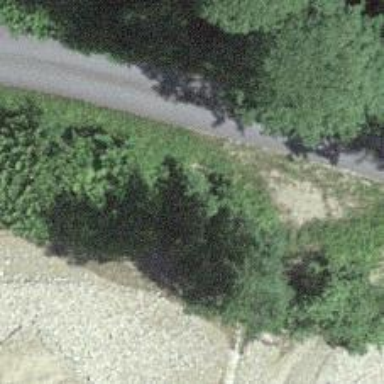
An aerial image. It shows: Culvert tunnel.